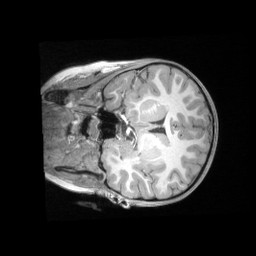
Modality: T1w
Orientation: coronal
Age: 7
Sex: male
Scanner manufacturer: siemens
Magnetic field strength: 3 T
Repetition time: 2.53 s
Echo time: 0.00164 s